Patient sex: F
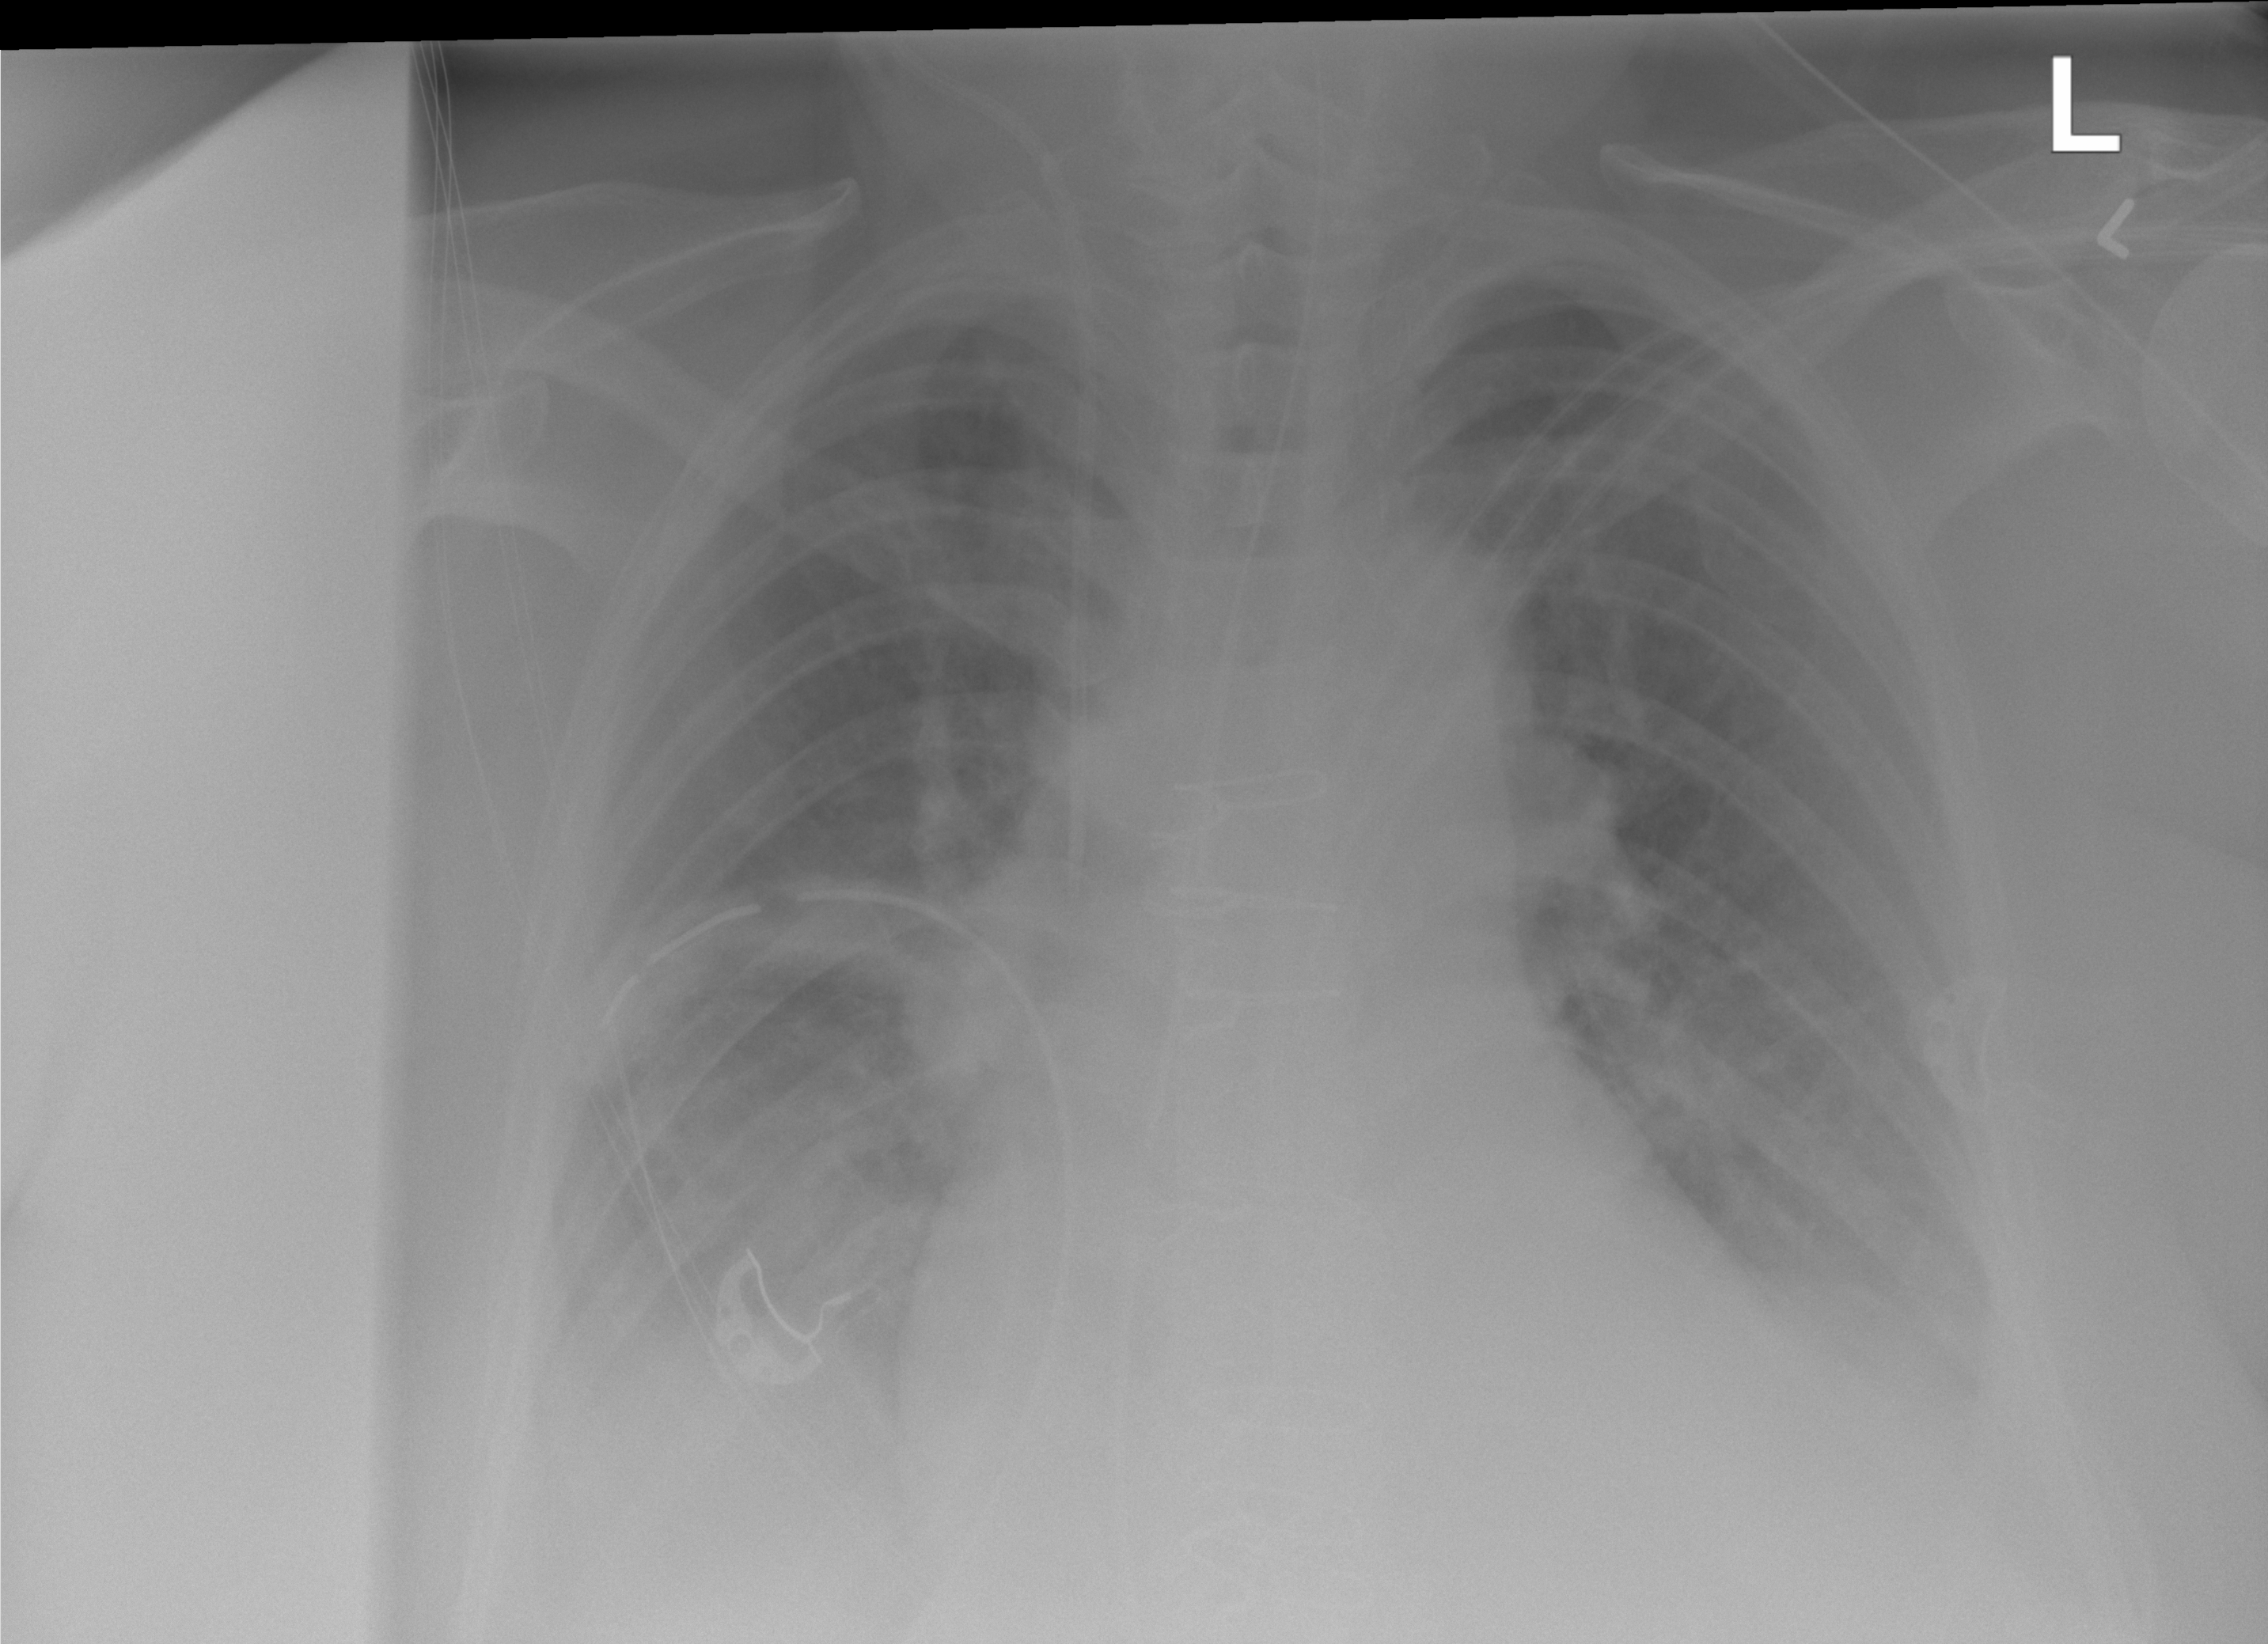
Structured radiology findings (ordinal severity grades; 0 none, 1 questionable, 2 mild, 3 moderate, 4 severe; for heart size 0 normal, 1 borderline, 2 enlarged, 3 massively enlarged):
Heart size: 0
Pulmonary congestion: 0
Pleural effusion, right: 2
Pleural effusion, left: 2
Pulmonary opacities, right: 0
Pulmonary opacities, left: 0
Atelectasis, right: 2
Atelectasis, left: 2